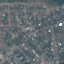
Land use / land cover class: Residential